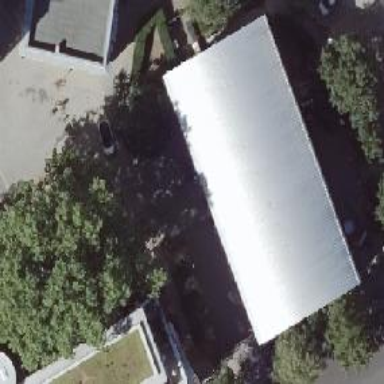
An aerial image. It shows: Community center.